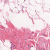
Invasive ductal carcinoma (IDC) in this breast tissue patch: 0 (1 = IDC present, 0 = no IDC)